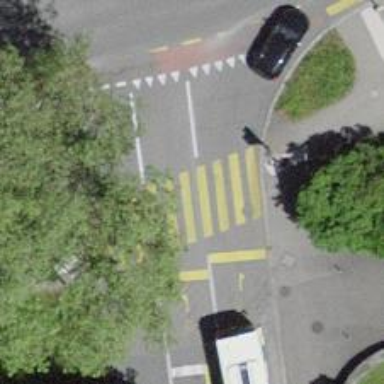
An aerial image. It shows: Crossing with traffic signals.